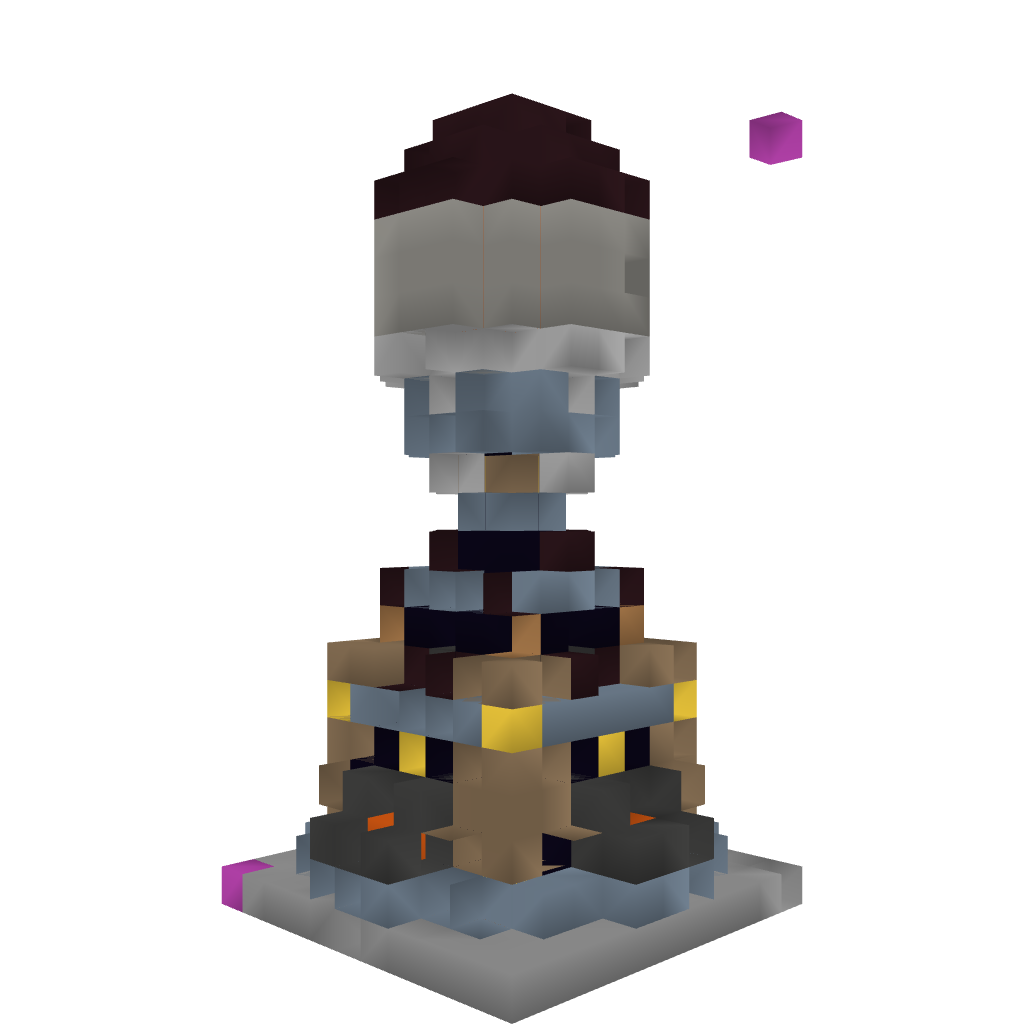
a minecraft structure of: Lava Orb